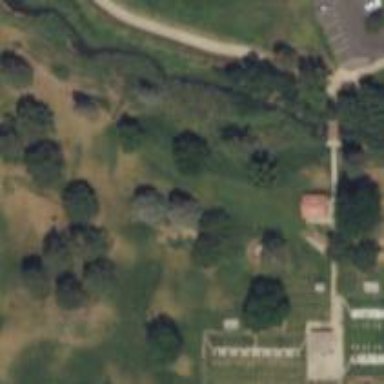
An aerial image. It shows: Disc golf tee.